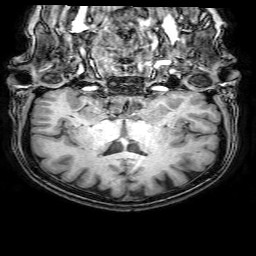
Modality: T1w
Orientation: sagittal
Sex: female
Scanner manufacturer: philips
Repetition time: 0.008139 s
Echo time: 0.00373 s